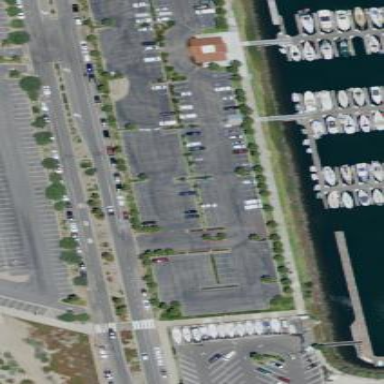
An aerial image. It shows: Parking area with surface.